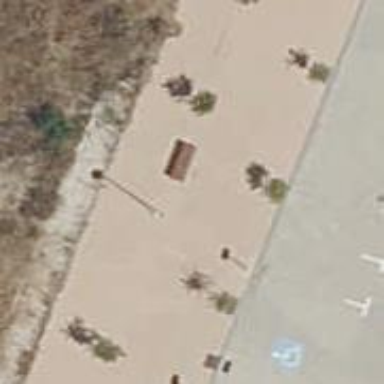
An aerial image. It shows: Bench.